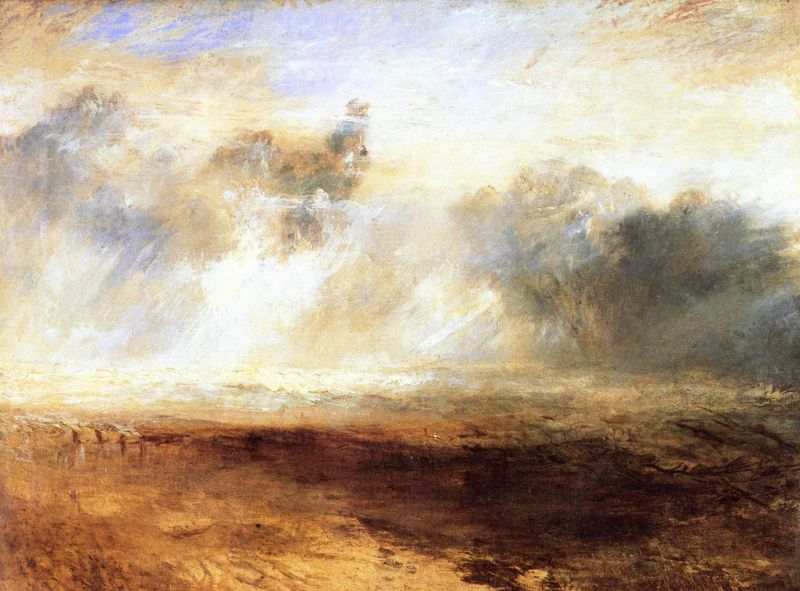
Titel: Sturzwellen an einem Flachstrand
Künstler: William Turner
Standort: London
Institution: Tate Gallery
Schlagwörter: baum, blau, dunkel, gemälde, himmel, meer, schatten, wasser, weiß, wolken, aquarell, fluss, gelb, impressionismus, landschaft, menschen, ocker, sand, see, teich, ufer, bewegung, braun, frankreich, grau, hell, licht, orange, schwarz, stroh, wiese, wolke, mensch, öl, erde, feld, horizont, nass, natur, spiegelung, weite, wind, brücke, sonne, boden, land, england, boot, boote, bewölkt, hellblau, himmelblau, ornage, gischt, schiff, schiffe, strand, wellen, italien, acker, korn, lehm, abstrakt, dürre, fels, leere, wüste, öde, farbe, nebel, landschaftsmalerei, grenze, herbst, grube, schaum, aufgewühlt, krieg, luft, seestück, sturm, stürmisch, turner, unwetter, wetter, wogen, duktus, manet, stimmung, impression, oben, regen, strahlen, einöde, pinsel, öffnung, verschwommen, verwischt, dynamisch, sonnenschein, sonnenstrahlen, watteau, caspar david friedrich, sandsturm, böen, bruch, steinbruch, wolkenbruch, william, lichtdurchflutet, hagel, william turner, böe, bö, licht hell, range, erdrutsch, trockenheit, modulation, 1840, modellage, kiesbruch